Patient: sex F, age 63
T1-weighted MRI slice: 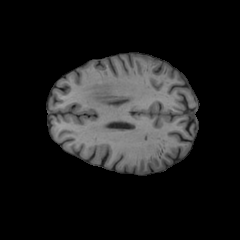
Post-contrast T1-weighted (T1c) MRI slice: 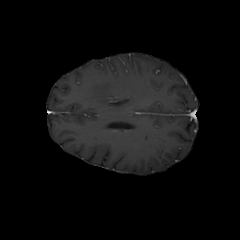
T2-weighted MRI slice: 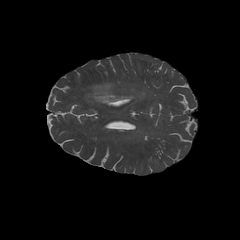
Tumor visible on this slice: yes
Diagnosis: Glioblastoma, IDH-wildtype
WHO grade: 4